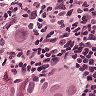
Metastatic tissue present: yes